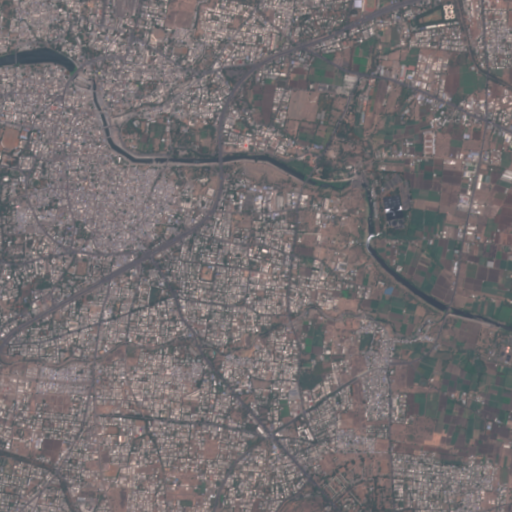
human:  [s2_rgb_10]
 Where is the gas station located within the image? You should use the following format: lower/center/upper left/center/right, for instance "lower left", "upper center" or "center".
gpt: The gas station is located in the center of the image.
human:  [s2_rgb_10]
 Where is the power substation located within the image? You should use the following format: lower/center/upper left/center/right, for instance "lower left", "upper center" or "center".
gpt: The power substation is located in the center of the image.
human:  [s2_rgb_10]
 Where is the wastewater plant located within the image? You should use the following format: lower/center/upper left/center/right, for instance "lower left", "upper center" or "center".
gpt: The wastewater plant is located in the center right of the image.
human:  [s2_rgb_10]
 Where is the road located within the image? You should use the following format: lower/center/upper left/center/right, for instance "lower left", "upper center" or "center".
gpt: There is no road in the image.